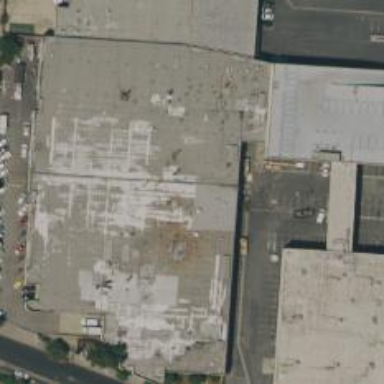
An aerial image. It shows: Warehouse.